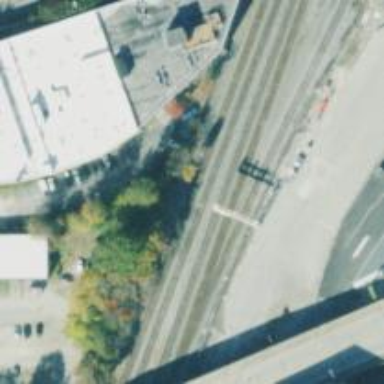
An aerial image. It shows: Railway signal.